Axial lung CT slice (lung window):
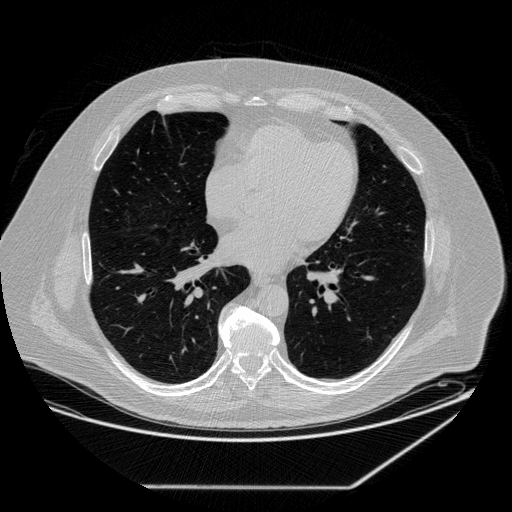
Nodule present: no